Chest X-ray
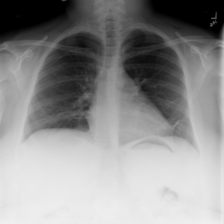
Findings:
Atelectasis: positive
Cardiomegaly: negative
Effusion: negative
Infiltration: negative
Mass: negative
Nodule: negative
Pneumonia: negative
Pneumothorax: negative
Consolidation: negative
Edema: negative
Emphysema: negative
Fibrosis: positive
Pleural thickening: negative
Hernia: negative